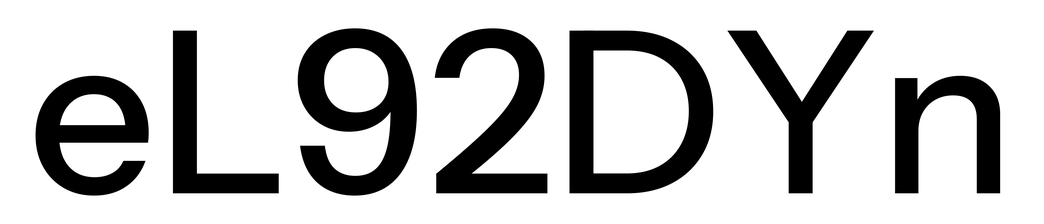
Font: InstrumentSans_Medium